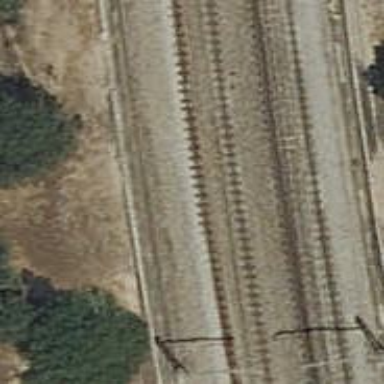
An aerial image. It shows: Railway with electrified contact lines.